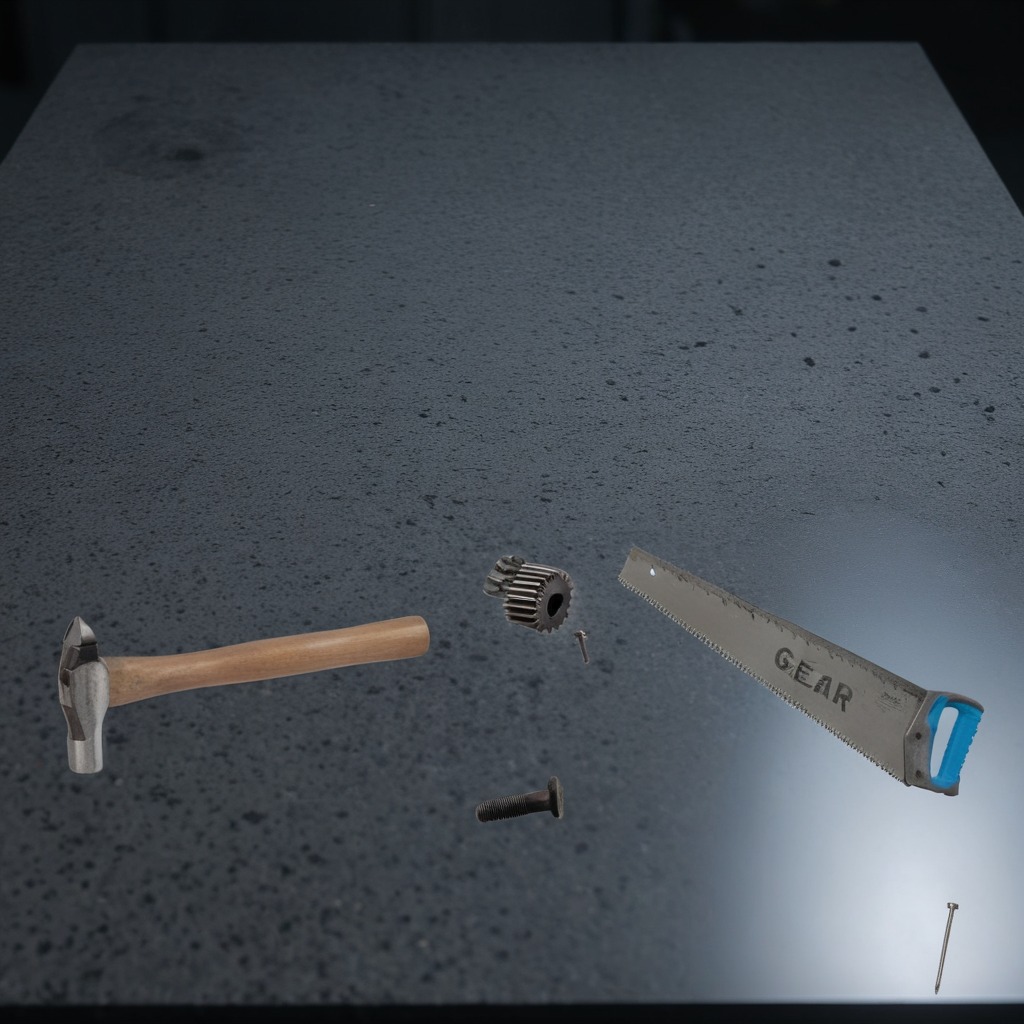
A steel gear with teeth, a hammer, an iron nail, a metal machine screw, and a handheld metal saw are lying on the clean granite table inside a workshop at night.